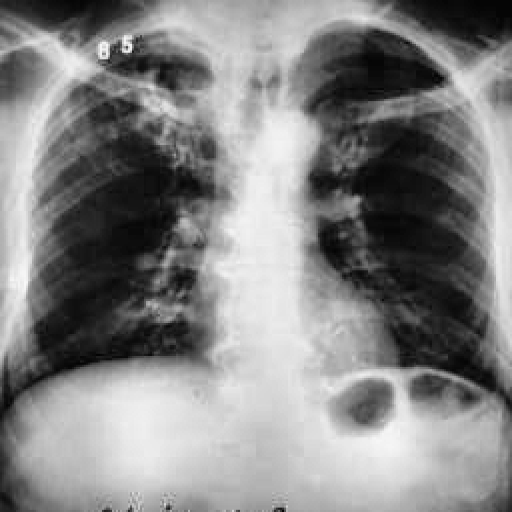
Finding: TUBERCULOSIS